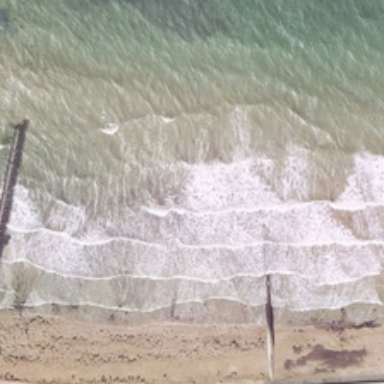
White waves of green ocean are near yellow beach .